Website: walmart
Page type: cart
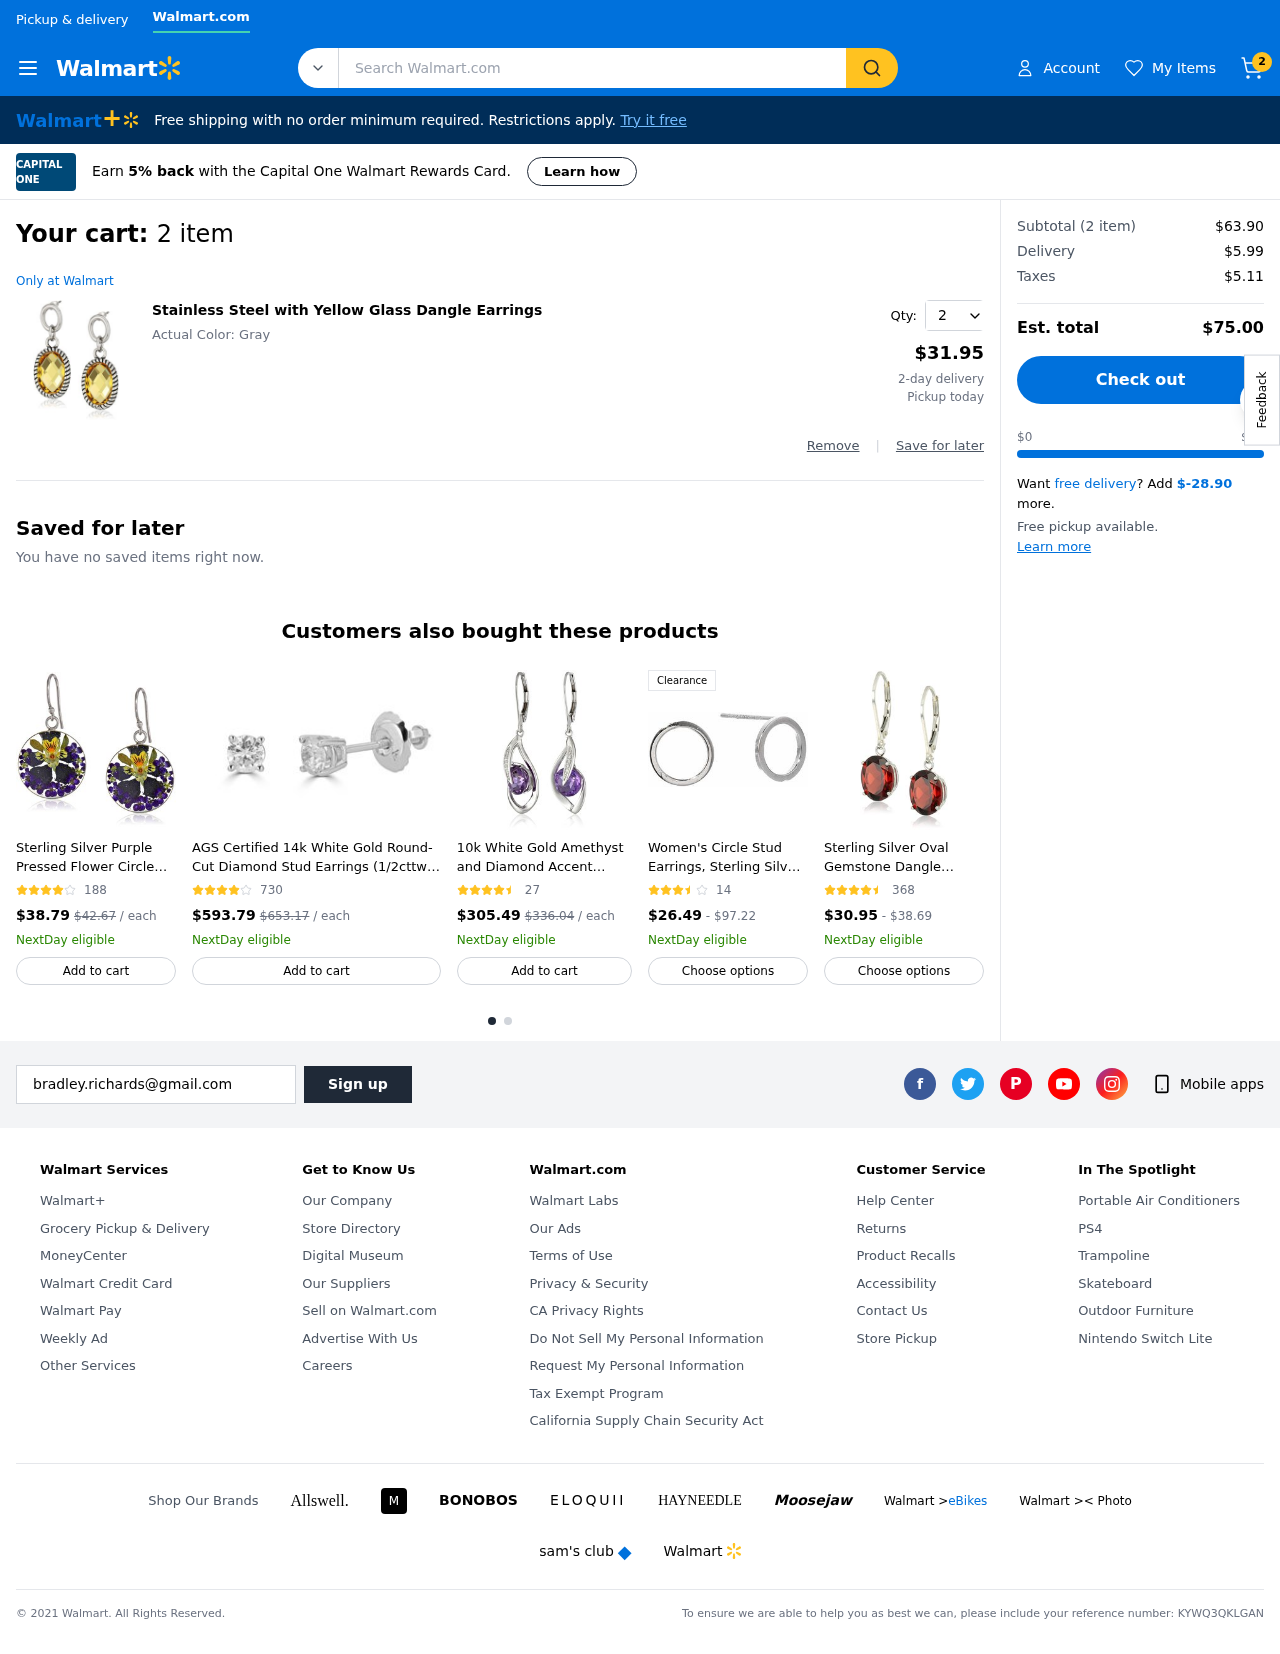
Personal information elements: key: PII_EMAIL
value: bradley.richards@gmail.com
Product elements: key: PRODUCT1_NAME
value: Stainless Steel with Yellow Glass Dangle Earrings
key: PRODUCT1_PRICE
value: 31.95
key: PRODUCT1_QUANTITY
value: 2
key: PRODUCT2_NAME
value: Sterling Silver Purple Pressed Flower Circle Drop Earrings
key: PRODUCT2_NUM_RATINGS
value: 188
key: PRODUCT2_PRICE
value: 38.79
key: PRODUCT3_NAME
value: AGS Certified 14k White Gold Round-Cut Diamond Stud Earrings (1/2cttw, K-L Color, I1-I2 Clarity)
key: PRODUCT3_NUM_RATINGS
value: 730
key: PRODUCT3_PRICE
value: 593.79
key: PRODUCT4_NAME
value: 10k White Gold Amethyst and Diamond Accent Flame Drop Earrings
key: PRODUCT4_NUM_RATINGS
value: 27
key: PRODUCT4_PRICE
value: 305.49
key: PRODUCT5_NAME
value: Women's Circle Stud Earrings, Sterling Silver, One Size
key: PRODUCT5_NUM_RATINGS
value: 14
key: PRODUCT5_PRICE
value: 26.49
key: PRODUCT6_NAME
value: Sterling Silver Oval Gemstone Dangle Earrings
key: PRODUCT6_NUM_RATINGS
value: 368
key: PRODUCT6_PRICE
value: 30.95
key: PRODUCT2_ORIGINAL_PRICE
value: $42.67
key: PRODUCT3_ORIGINAL_PRICE
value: $653.17
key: PRODUCT4_ORIGINAL_PRICE
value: $336.04
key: PRODUCT5_PRICE_MAX
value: $97.22
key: PRODUCT6_PRICE_MAX
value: $38.69
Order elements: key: ORDER_NUM_ITEMS
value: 2
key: ORDER_NUM_ITEMS
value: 2 item
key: ORDER_SUBTOTAL
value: $63.90
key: ORDER_SHIPPING_COST
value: $5.99
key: ORDER_TAX
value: $5.11
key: ORDER_TOTAL
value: $75.00
Search elements: key: HEADER_SEARCH
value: Search Walmart.com